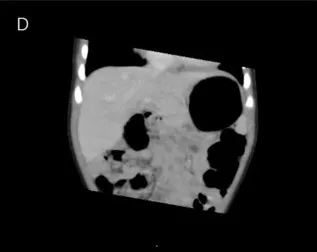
Enhanced CT scan of the liver in case 1. (C,D) A repeated CT scan after 9 months of propranolol treatment reveals that the hepatic arteriovenous fistula was significantly reduced. CT, computed tomography.
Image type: radiology (ct)